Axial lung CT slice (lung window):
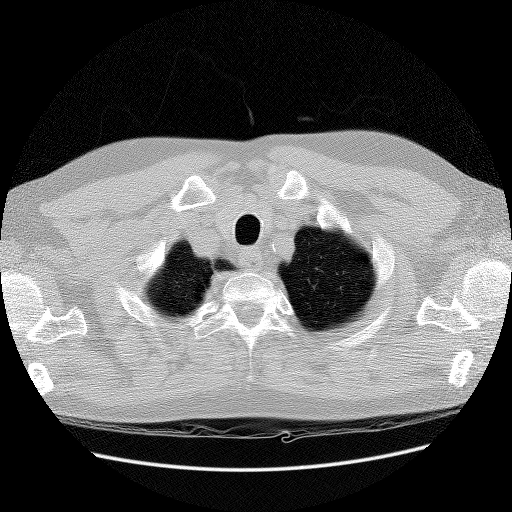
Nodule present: no